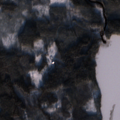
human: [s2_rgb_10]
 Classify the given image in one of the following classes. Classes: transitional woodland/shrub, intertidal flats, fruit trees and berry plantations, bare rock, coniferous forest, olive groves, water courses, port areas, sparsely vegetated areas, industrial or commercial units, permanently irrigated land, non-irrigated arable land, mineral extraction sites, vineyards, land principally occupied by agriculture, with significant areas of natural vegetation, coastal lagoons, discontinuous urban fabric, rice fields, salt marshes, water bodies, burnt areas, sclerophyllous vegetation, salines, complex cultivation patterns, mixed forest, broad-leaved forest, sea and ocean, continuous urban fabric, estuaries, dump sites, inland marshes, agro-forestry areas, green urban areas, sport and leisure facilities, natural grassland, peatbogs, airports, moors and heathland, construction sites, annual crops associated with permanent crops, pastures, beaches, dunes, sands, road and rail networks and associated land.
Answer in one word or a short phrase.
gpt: coniferous forest, transitional woodland/shrub, water bodies